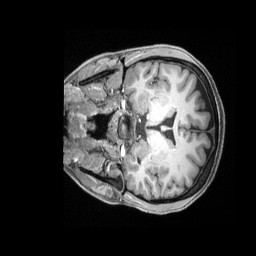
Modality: T1w
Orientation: coronal
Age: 26
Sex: female
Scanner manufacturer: siemens
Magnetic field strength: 3 T
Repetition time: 2.4 s
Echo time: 0.00228 s